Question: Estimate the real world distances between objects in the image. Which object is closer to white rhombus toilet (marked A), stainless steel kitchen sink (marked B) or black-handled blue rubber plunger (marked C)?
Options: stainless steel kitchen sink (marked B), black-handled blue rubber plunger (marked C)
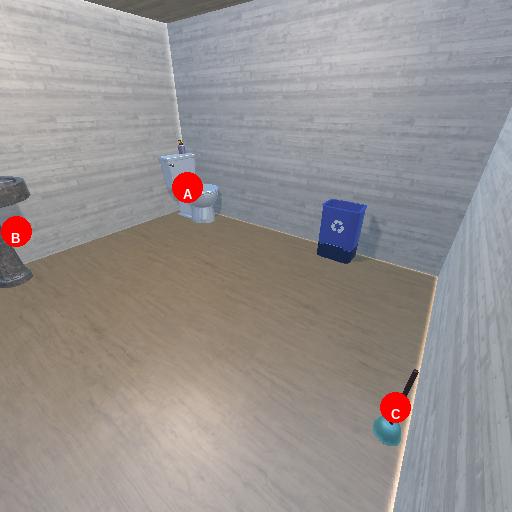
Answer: stainless steel kitchen sink (marked B)